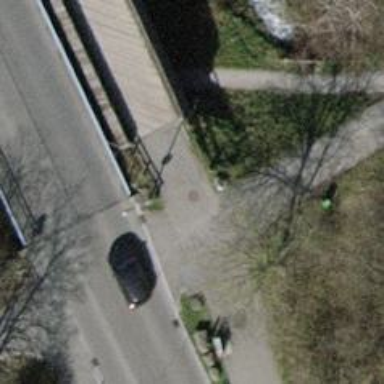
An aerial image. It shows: Path bridge with sidewalk.